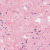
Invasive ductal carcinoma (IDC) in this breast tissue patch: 0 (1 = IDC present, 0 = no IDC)